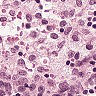
Metastatic tissue present: no